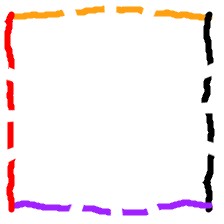
Shape: square